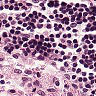
Metastatic tissue present: no